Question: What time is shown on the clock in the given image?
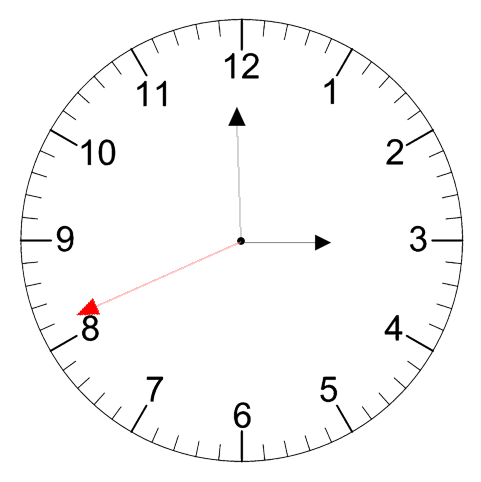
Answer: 02:59:41